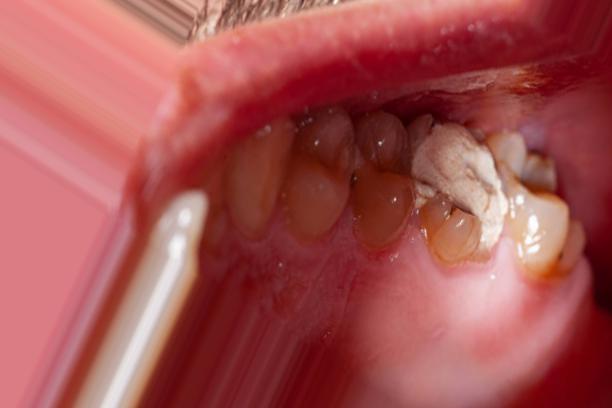
Condition: Caries